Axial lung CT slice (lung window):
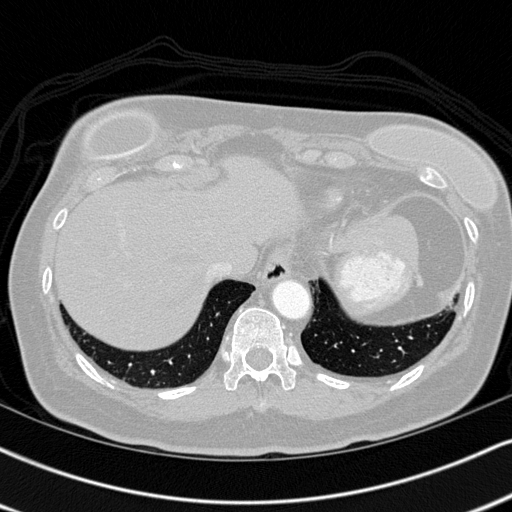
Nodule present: no